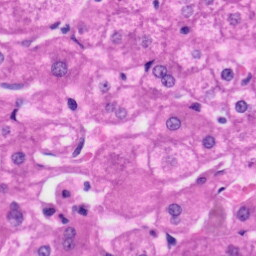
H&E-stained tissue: Liver